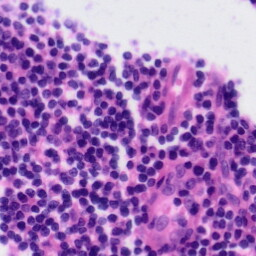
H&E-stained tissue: Tonsil